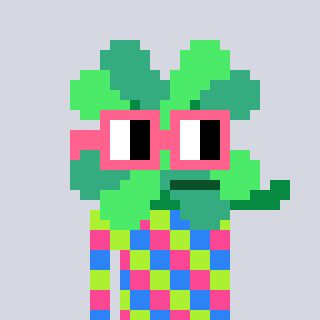
a pixel art character with square pink glasses, a clover-shaped head and a peachy-colored body on a cool background